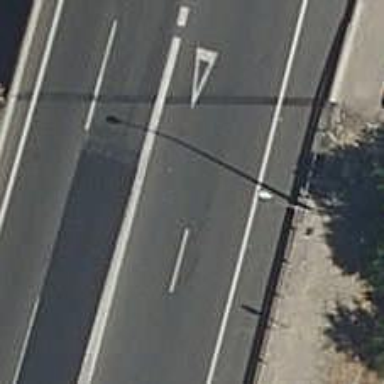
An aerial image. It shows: Bridge over motorway_link.